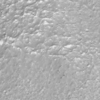
Label: not_dusty